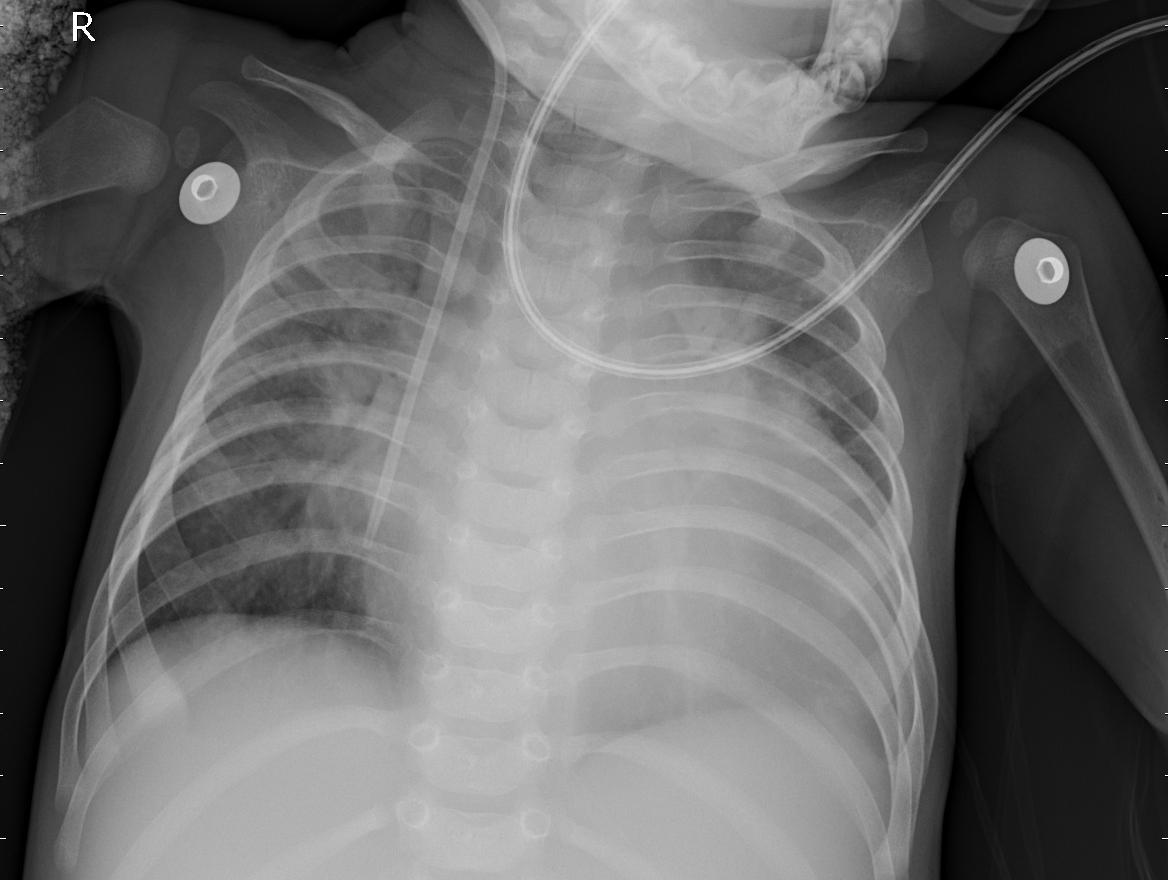
Diagnosis: PNEUMONIA